Interaction volume radius: 5 \u00c5
Interaction volume height: 40 \u00c5
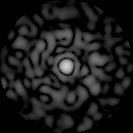
Disorder parameter: 0.8116